Interaction volume radius: 5 \u00c5
Interaction volume height: 10 \u00c5
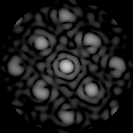
Disorder parameter: 0.2665